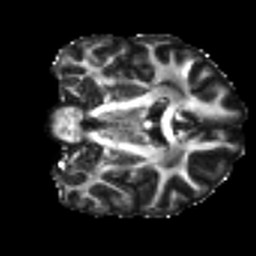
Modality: FA
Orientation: coronal
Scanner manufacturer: siemens
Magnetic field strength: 3 T
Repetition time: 4 s
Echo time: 0.0594 s